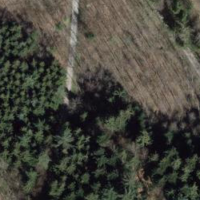
EUNIS habitat code: 44
Species observed at this site:
Petasites albus